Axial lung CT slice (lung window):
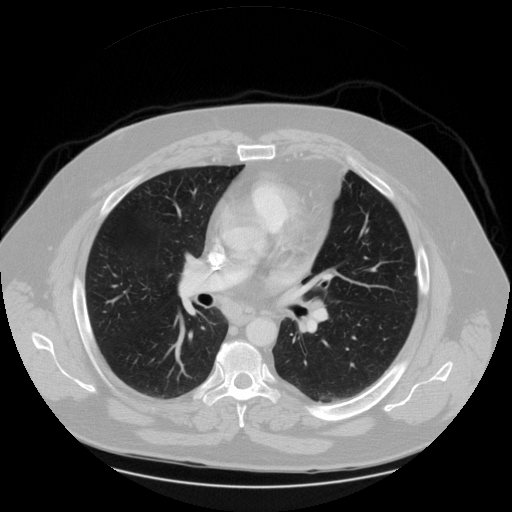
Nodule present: no